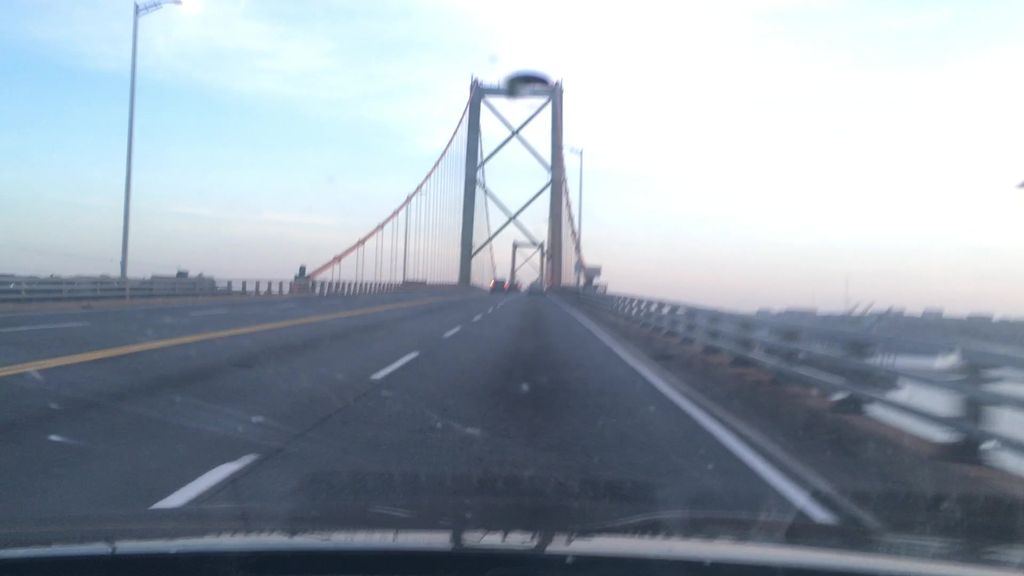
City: halifax